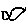
Label: fish